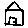
Label: house